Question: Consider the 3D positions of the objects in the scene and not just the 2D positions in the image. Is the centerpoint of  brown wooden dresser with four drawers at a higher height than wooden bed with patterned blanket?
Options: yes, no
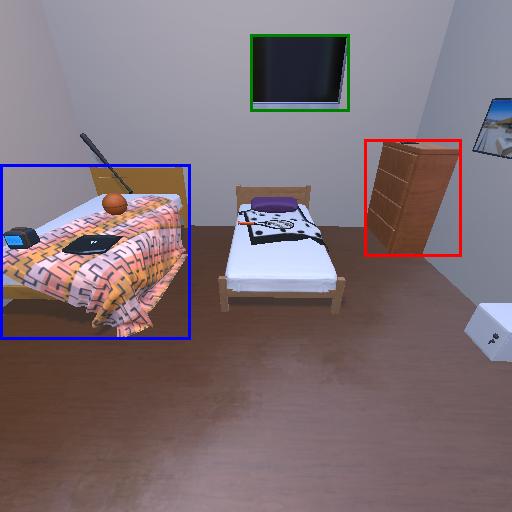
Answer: yes